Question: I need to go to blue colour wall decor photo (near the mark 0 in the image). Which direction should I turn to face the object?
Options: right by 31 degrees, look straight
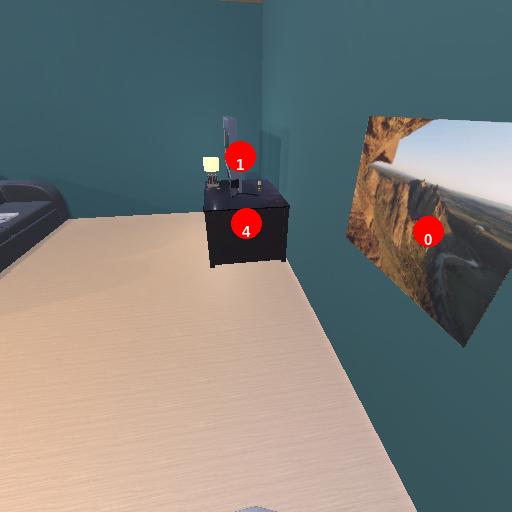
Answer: right by 31 degrees